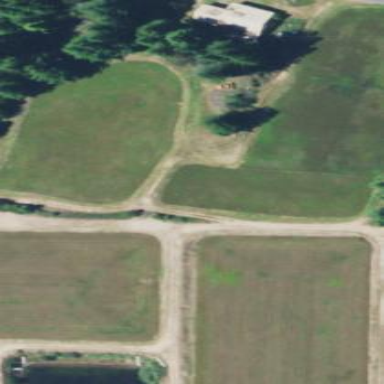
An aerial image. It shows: Farmland where cranberries are grown.